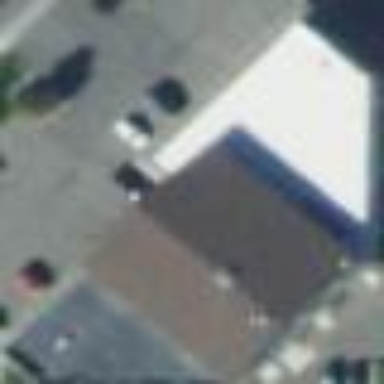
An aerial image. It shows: Commercial building.